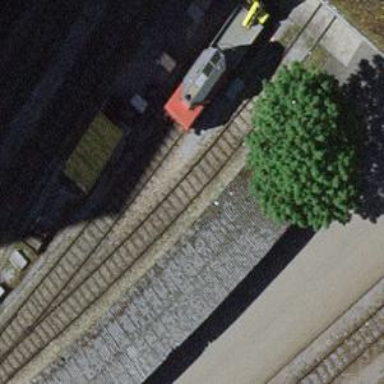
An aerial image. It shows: Single track railway in yard.